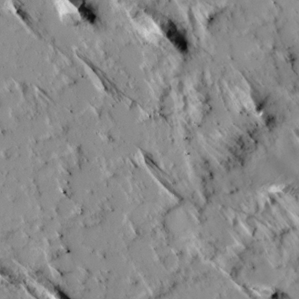
Label: non_frost